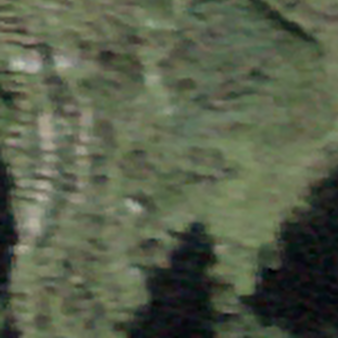
Label: other